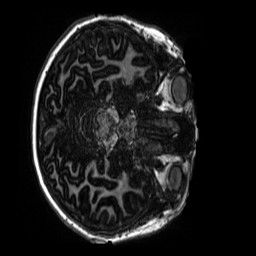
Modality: MP2RAGE
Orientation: axial
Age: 11
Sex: female
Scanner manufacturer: siemens
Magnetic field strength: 3 T
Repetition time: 4 s
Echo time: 0.00303 s